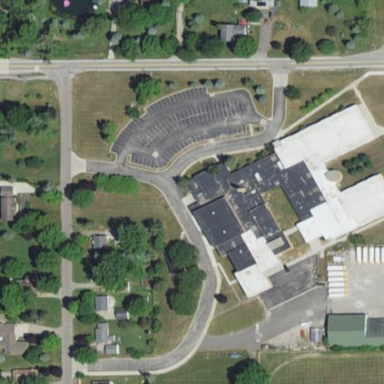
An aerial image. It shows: School building.